Interaction volume radius: 10 \u00c5
Interaction volume height: 15 \u00c5
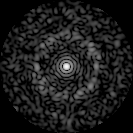
Disorder parameter: 0.8338